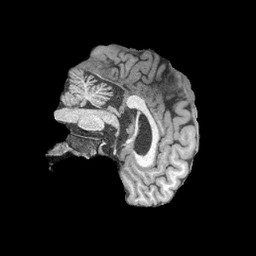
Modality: T1w
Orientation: sagittal
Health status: healthy